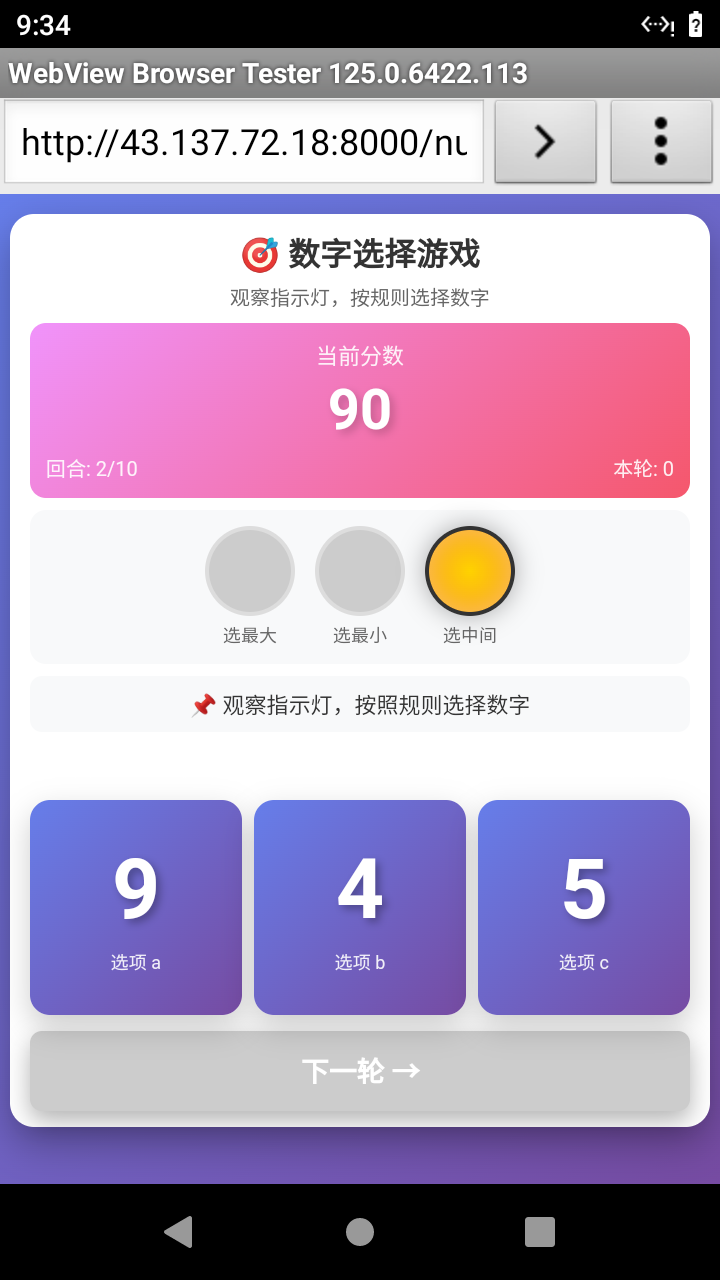

Select the correct number based on the traffic light color.
Answer: 2